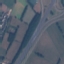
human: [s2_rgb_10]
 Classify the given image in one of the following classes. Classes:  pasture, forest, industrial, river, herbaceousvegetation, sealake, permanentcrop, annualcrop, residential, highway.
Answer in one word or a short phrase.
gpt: Highway